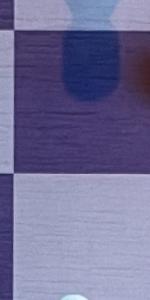
Label: Empty